Field crop: maize
Growth stage: 2
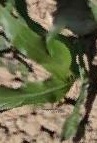
Species: maize